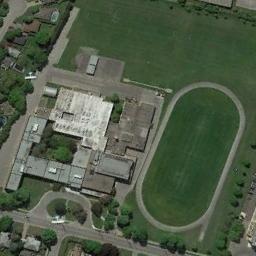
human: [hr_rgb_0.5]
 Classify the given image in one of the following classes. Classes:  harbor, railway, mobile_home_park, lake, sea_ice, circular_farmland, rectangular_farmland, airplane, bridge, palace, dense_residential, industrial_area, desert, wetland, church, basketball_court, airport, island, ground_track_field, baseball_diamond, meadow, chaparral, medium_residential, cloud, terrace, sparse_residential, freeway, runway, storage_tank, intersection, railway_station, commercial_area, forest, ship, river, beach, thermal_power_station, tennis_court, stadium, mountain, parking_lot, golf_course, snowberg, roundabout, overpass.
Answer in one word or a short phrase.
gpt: ground_track_field